【题型】填空题　【知识点】平面几何　【难度】medium
如图，在$\triangle ABC$中，点$D$、$E$分别在边$AB$、$AC$上，连接$BE$、$DE$，如果$BD = 2AD$，
$DE \parallel BC$，$\overrightarrow{AB} = \vec{a}$，$\overrightarrow{AC} = \vec{b}$，用$\vec{a}$、$\vec{b}$表示$\overrightarrow{BE} = \underline{\hspace{3cm}}$。

figure1
【解答】
【答案】$-\vec{a} + \frac{1}{3}\vec{b}$

【分析】本题考查了相似三角形的性质与判定以及平面向量，先证明$\triangle ADE \backsim \triangle ABC$，再利用比例关系结合
平面向量的运算法则进行计算即可.

【详解】$\because BD = 2AD$，$\overrightarrow{AB} = \vec{a}$

$\therefore \overrightarrow{BD} = -\frac{2}{3}\vec{a}$

$\because DE \parallel BC$

$\therefore \triangle ADE \backsim \triangle ABC$

$\therefore \frac{DE}{BC} = \frac{AD}{AB} = \frac{1}{3}$

$\because \overrightarrow{BC} = \overrightarrow{AC} - \overrightarrow{AB} = \vec{b} - \vec{a}$

$\therefore \overrightarrow{DE} = \frac{1}{3}\overrightarrow{BC} = \frac{1}{3}\vec{b} - \frac{1}{3}\vec{a}$

$\therefore \overrightarrow{BE} = \overrightarrow{BD} + \overrightarrow{DE} = -\frac{2}{3}\vec{a} + \frac{1}{3}\vec{b} - \frac{1}{3}\vec{a} = -\vec{a} + \frac{1}{3}\vec{b}$

故答案为：$-\vec{a} + \frac{1}{3}\vec{b}$.
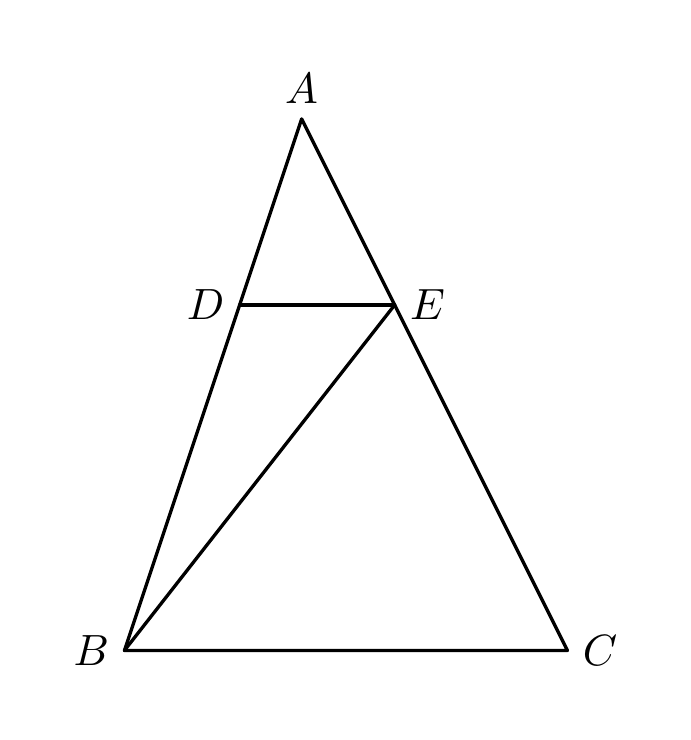